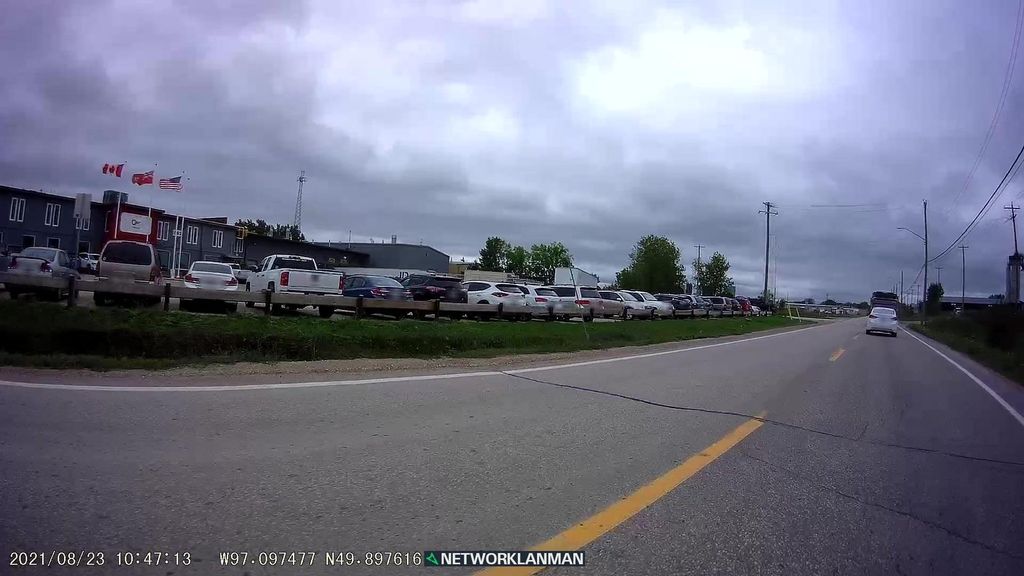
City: winnipeg